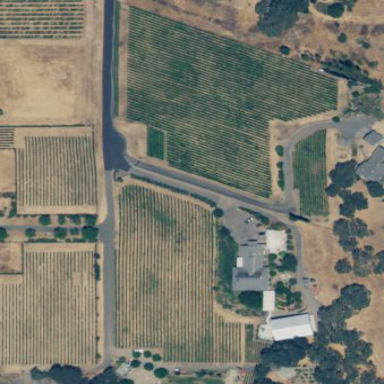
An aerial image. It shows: Vineyard with wine grapes as the crop.